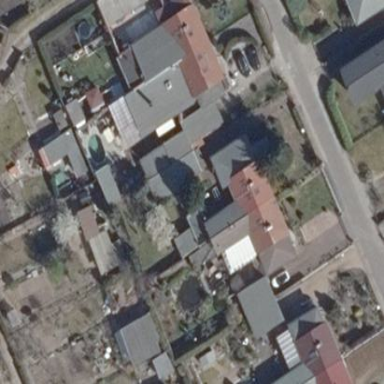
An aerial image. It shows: Semi-detached house.